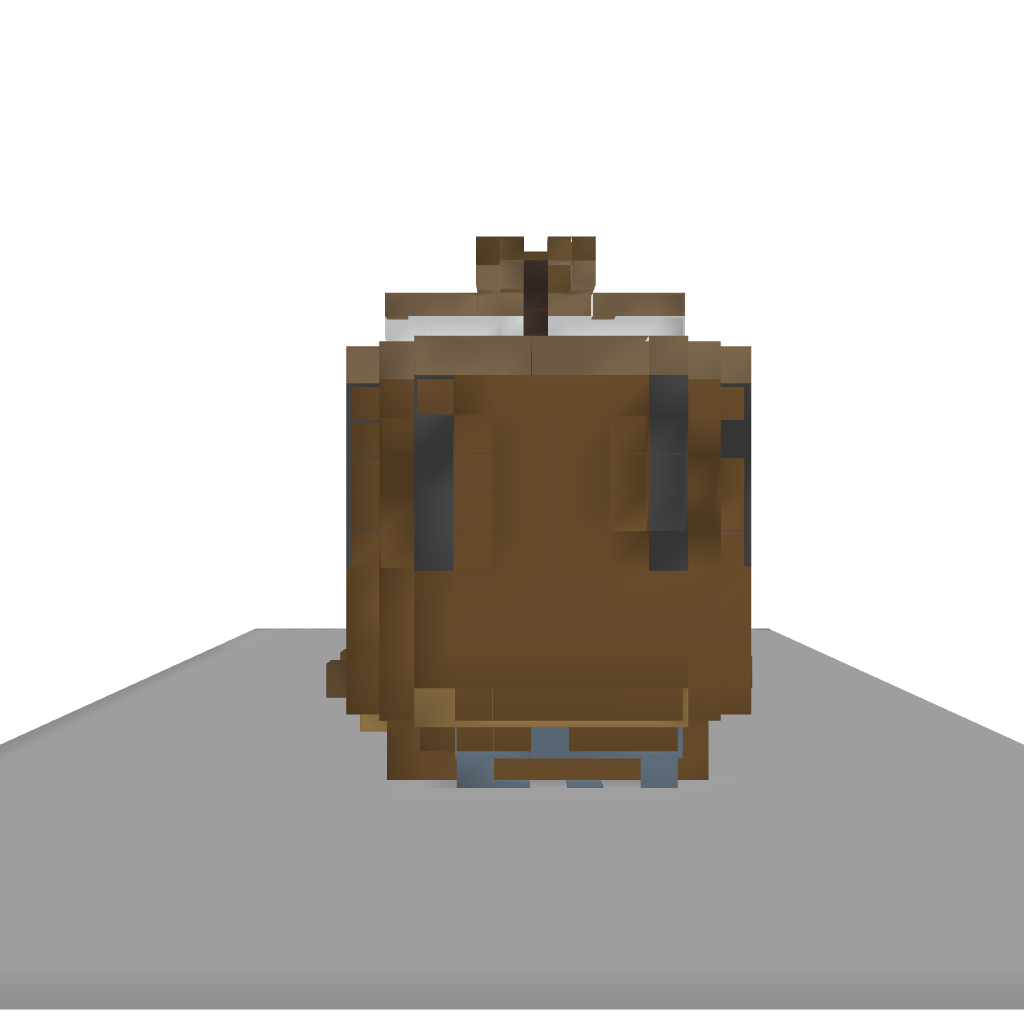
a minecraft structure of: Small Pirateship